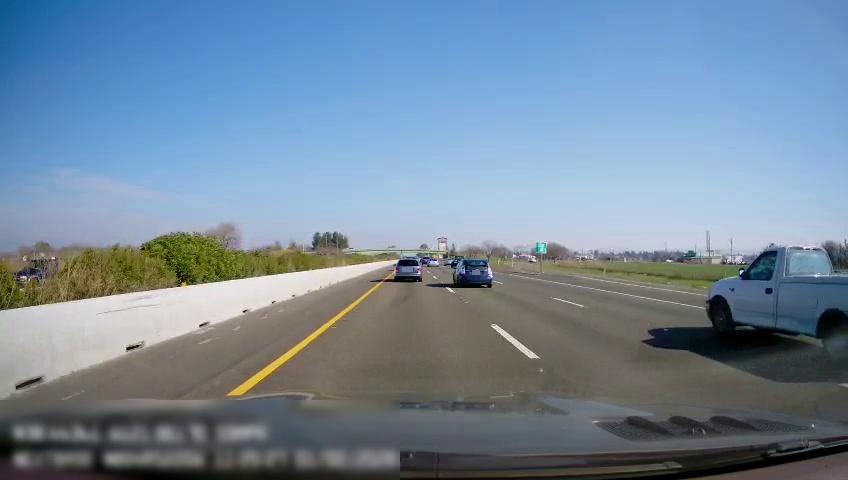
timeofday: Day
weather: Sunny
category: Drivable Space
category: Vehicles | SUV
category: Vehicles | Truck
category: Vehicles | SUV
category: Vehicles | SUV
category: Vehicles | SUV
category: Vehicles | Car
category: Vehicles | Car
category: Lanes | Current Lane
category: Lanes | Current Lane
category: Lanes | Alternate Lane
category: Lanes | Alternate Lane
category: Lanes | Alternate Lane
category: Traffic | Signs